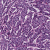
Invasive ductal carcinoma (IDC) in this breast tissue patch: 1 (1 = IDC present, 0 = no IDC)